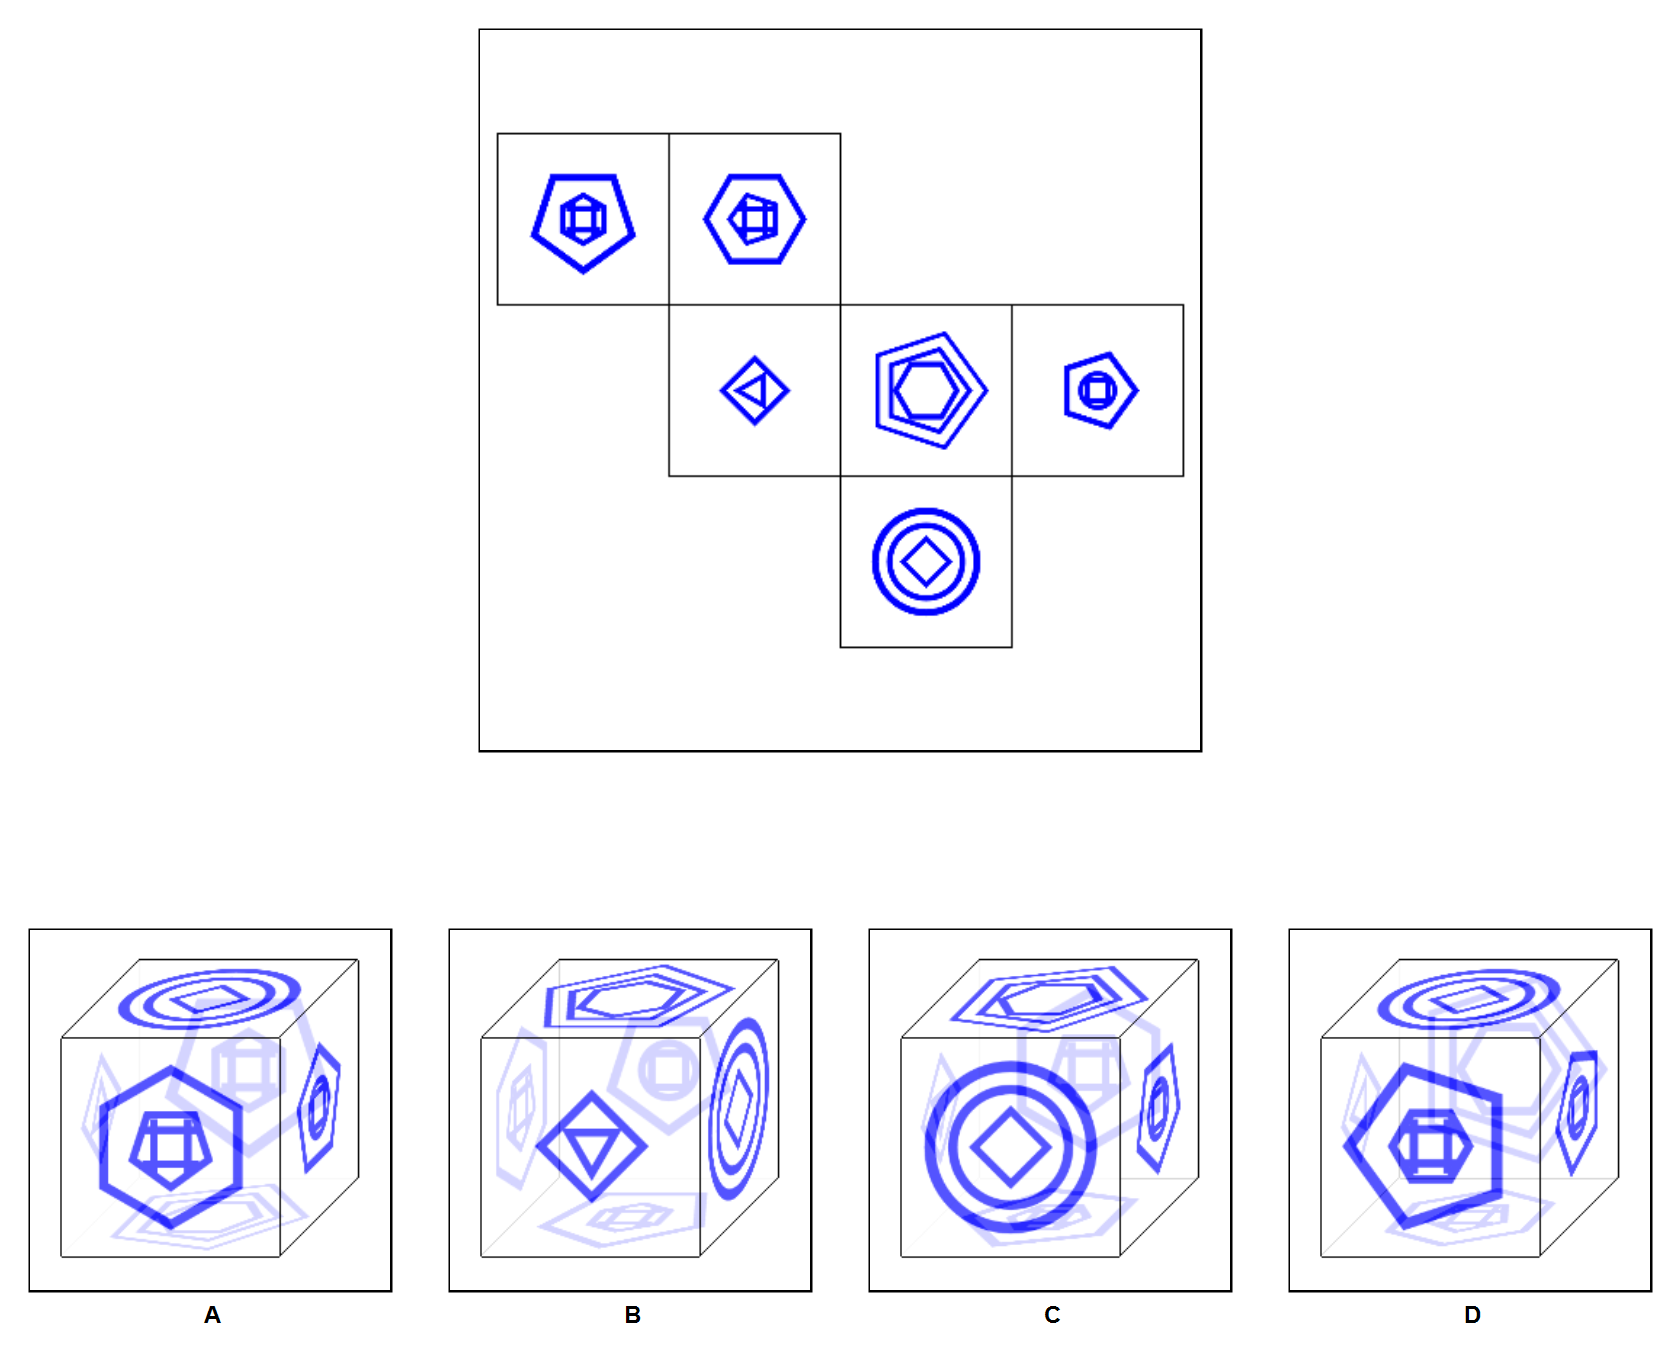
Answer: A